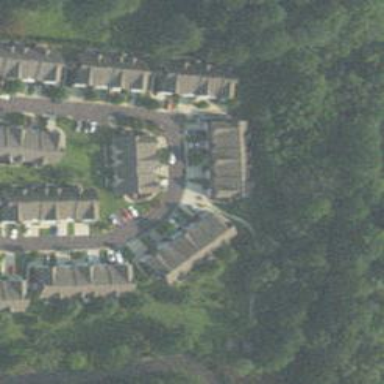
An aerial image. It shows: Neighborhood.